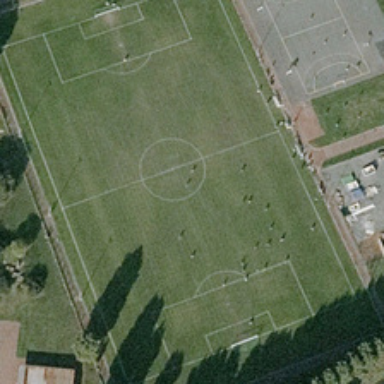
Many people are in a playground near some green trees .